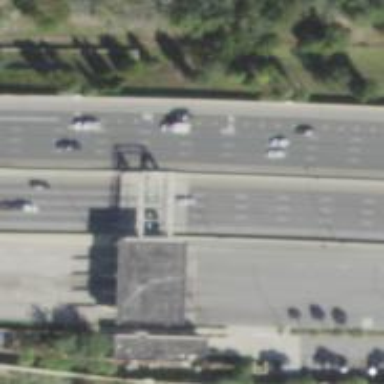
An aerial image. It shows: Toll gantry on the road.